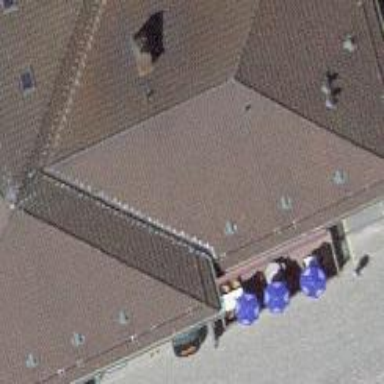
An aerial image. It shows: Café.